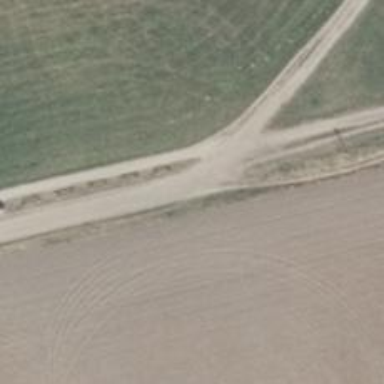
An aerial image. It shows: Compacted path.